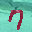
Label: 7